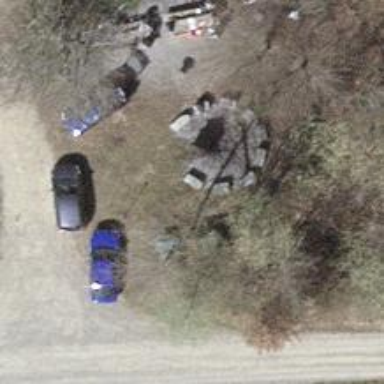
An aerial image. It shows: Barbecue facility.